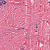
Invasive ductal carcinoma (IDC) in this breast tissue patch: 0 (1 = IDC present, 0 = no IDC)